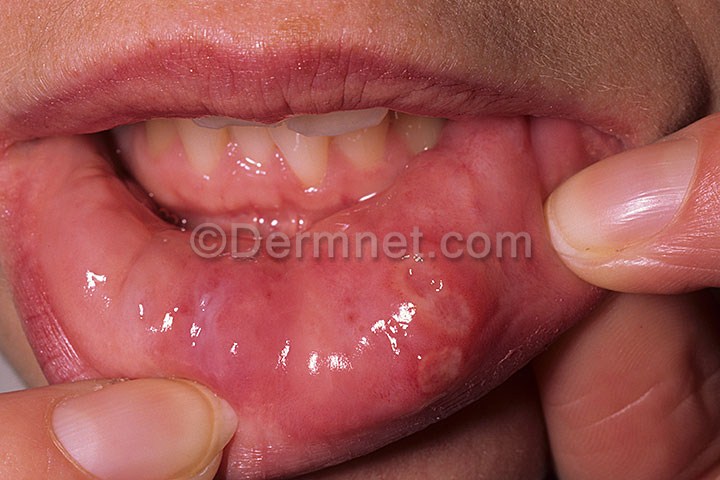
Disease: Warts Molluscum and other Viral Infections